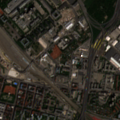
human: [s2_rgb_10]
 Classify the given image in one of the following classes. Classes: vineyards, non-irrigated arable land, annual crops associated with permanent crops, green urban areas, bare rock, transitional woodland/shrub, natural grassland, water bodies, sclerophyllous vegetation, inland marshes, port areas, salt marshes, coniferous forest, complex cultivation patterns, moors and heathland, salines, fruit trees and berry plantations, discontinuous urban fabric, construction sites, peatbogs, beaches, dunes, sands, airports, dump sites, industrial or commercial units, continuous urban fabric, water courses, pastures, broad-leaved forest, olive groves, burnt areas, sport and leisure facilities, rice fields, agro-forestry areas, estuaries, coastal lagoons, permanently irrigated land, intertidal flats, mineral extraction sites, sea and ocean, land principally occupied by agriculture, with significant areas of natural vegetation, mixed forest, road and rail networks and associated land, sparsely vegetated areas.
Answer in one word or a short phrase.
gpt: continuous urban fabric, discontinuous urban fabric, industrial or commercial units, road and rail networks and associated land